Question: i'm currently developing an android app and i want to design a UI like the picture :

and instead of the shape on the top i want to show a image with the following shape.
and i used for my purpose and used FrameLayout for shaping image with this tutorial:
<URL>
here is my code:
'''
<LinearLayout xmlns:android="http://schemas.android.com/apk/res/android"
xmlns:tools="http://schemas.android.com/tools"
xmlns:card_view="http://schemas.android.com/apk/res-auto"
android:layout_height="match_parent"
android:layout_width="match_parent"
android:orientation="vertical"
android:background="#f5f5f5">
<!-- A CardView that contains a TextView -->
<FrameLayout
android:layout_width="wrap_content"
android:layout_height="wrap_content">
<ImageView
android:layout_width="match_parent"
android:layout_height="300dp"
android:padding="6dp"
android:src="@drawable/iranmall"/>
<ImageView
android:src="@drawable/homepage_header"
android:layout_width="match_parent"
android:layout_height="match_parent" />
</FrameLayout>
<android.support.v7.widget.RecyclerView
android:id="@+id/my_recycler_view"
android:scrollbars="vertical"
android:layout_width="match_parent"
android:layout_height="match_parent"/>
</LinearLayout>
'''
and here is my shape file :
'''
<shape xmlns:android="http://schemas.android.com/apk/res/android"
android:shape="rectangle">
<solid android:color="#00ffffff" />
<padding
android:bottom="6dp" />
<stroke android:width="6dp" android:color="#ffffffff" />
<corners
android:radius="12dp" />
</shape>
'''
and it is just for rounding corners and it does not work correctly . the image does not fit in the shape and if i rescale it , it will not fill the shape and overflows it.
now i want to create an imageview like the header shape in the picture.
is it possible ? i think it should be.
but how ?
thanks.
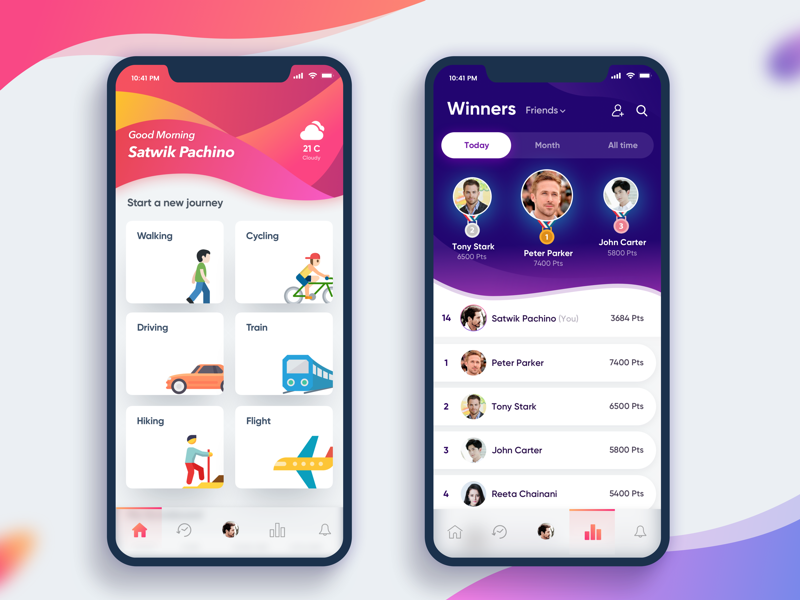
Answer: Here is a solution for your issue. I have tested with different screen sizes, this work fine. In here I have use constraint layout to align ui components.
Here is the xml code :
'''
<?xml version="1.0" encoding="utf-8"?>
<android.support.constraint.ConstraintLayout
xmlns:android="http://schemas.android.com/apk/res/android"
xmlns:app="http://schemas.android.com/apk/res-auto"
xmlns:tools="http://schemas.android.com/tools"
android:layout_width="match_parent"
android:layout_height="match_parent"
tools:context=".MainActivity">
<ImageView
android:id="@+id/wave_image"
android:layout_width="match_parent"
android:layout_height="200dp"
android:scaleType="centerCrop"
android:src="@drawable/ic_wave_4"
app:layout_constraintEnd_toEndOf="parent"
app:layout_constraintStart_toStartOf="parent"
app:layout_constraintTop_toTopOf="parent" />
<TextView
android:id="@+id/textView"
android:layout_width="match_parent"
android:layout_height="wrap_content"
android:layout_marginEnd="8dp"
android:layout_marginStart="8dp"
android:layout_marginTop="8dp"
android:text="Wave Design"
android:textAlignment="center"
android:textAppearance="@style/TextAppearance.AppCompat.Headline"
android:textColor="@android:color/background_light"
android:textStyle="bold"
app:layout_constraintEnd_toEndOf="parent"
app:layout_constraintStart_toStartOf="parent"
app:layout_constraintTop_toTopOf="@+id/wave_image" />
</android.support.constraint.ConstraintLayout>
'''
This is the output of the above code :
<URL>
I have use this website to download svg files. Wave designs.
<URL>